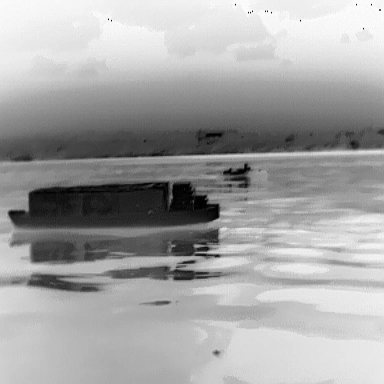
There is a fishing_boat in the infrared image.